Question: I have compiled a JAR library for Android which contains some code and resources. (see below)
I would like to access the images in the library from my code.
What should I do to make the library resources accessible using eg. 'R.drawable.album_artwork'?

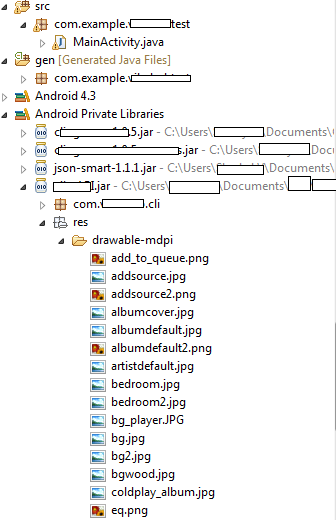
Answer: This is not possible. You need to include the library as 'library project'.
With the new build system gradle / android studio, you can move to .aar files which basically includes the library project in binary form.
For more information on how to create a library project, check out the official documentation: <URL>